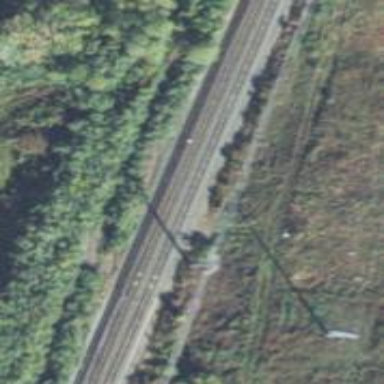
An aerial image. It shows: Disused railway spur service.